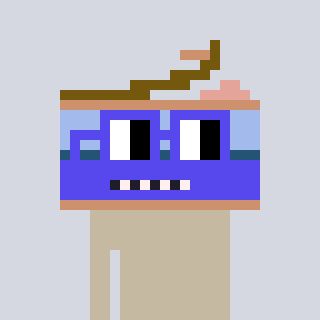
a pixel art character with square blue glasses, a canned ham-shaped head and a purple-colored body on a cool background